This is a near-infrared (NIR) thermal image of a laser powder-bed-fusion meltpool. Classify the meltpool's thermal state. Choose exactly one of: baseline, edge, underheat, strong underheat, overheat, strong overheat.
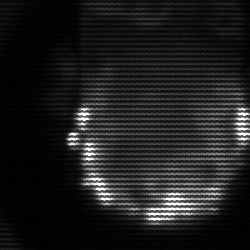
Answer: baseline